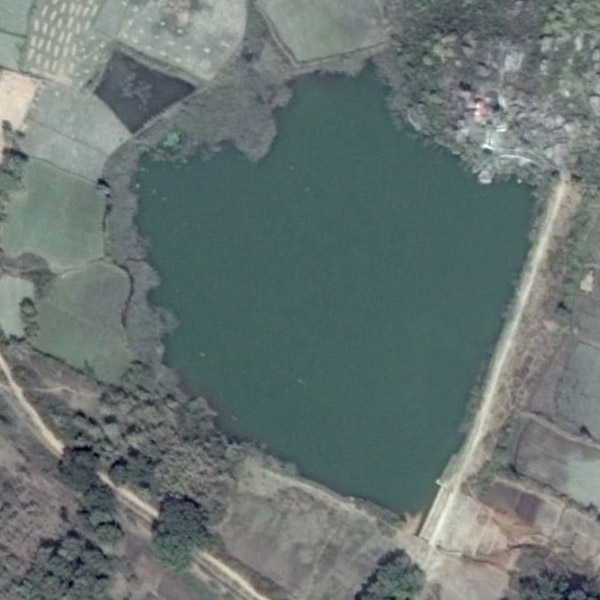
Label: Pond